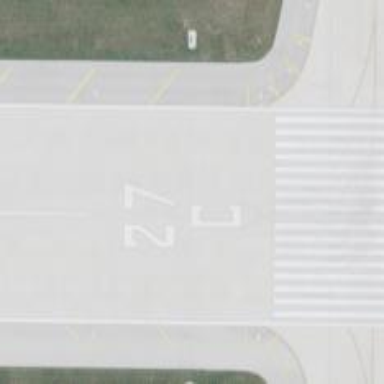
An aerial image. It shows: Image of taxiway at airport.